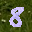
Label: 8